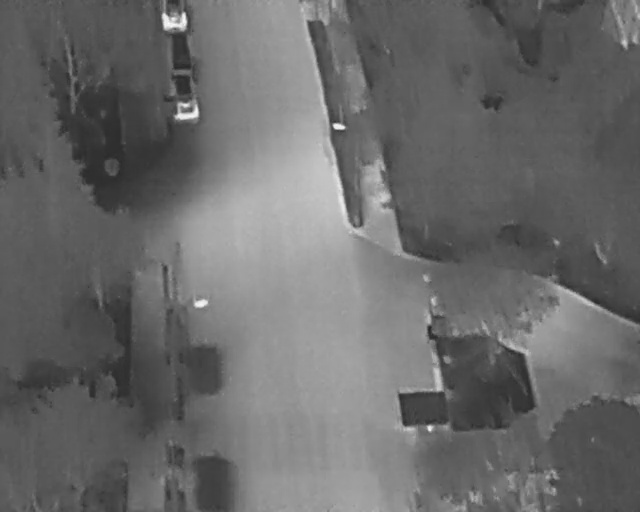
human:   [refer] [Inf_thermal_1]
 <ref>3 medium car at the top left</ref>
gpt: <box>[[24, 16, 32, 22, 172], [25, 7, 31, 12, 174], [24, 0, 29, 6, 2]]</box>